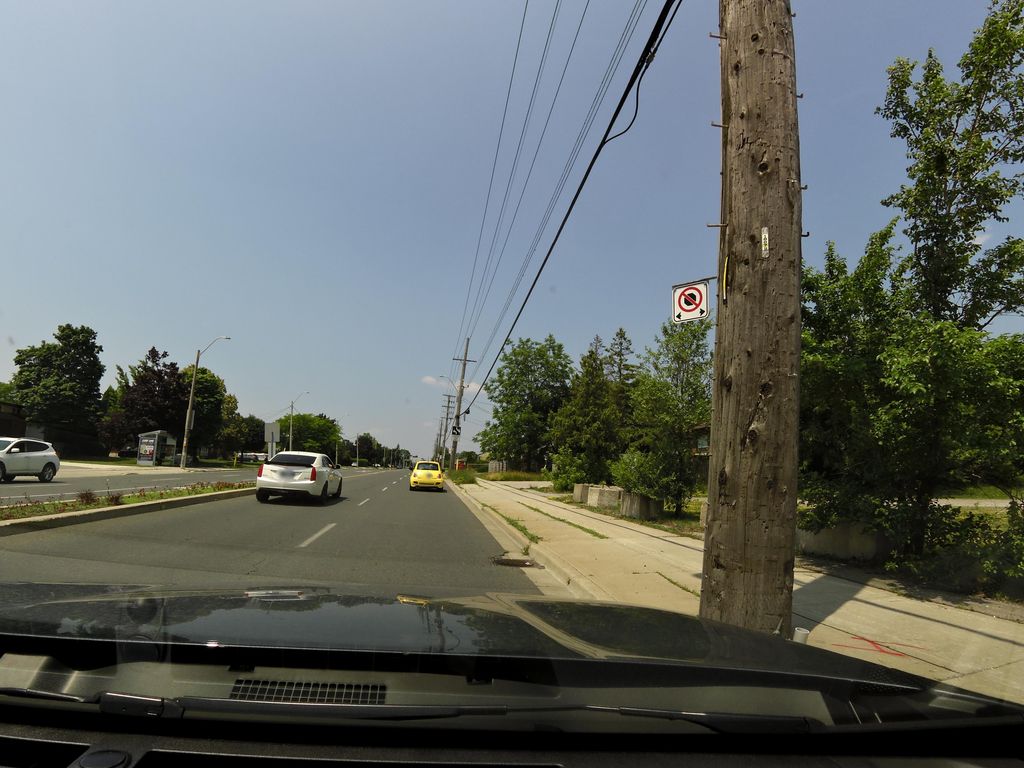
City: hamilton